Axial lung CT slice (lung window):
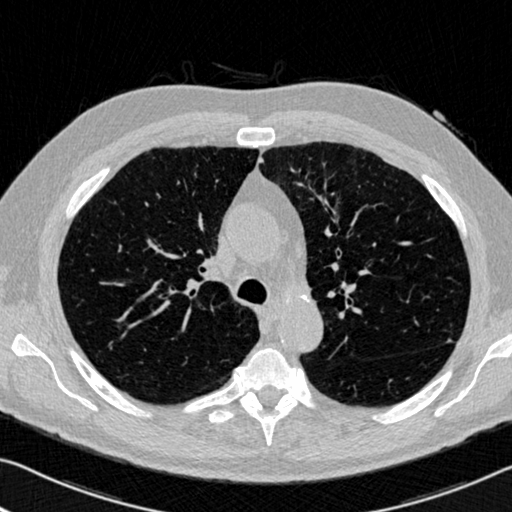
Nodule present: yes
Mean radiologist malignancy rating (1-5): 3